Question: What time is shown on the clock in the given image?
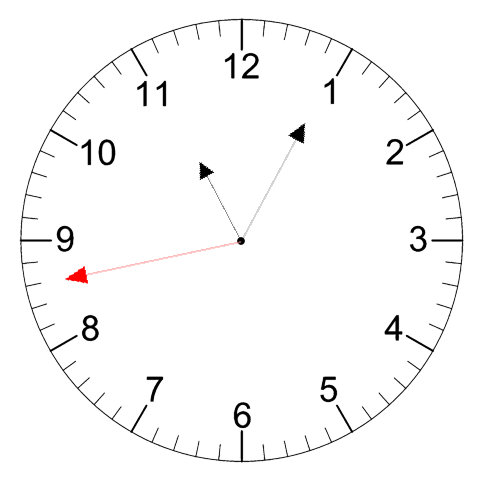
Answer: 11:04:43